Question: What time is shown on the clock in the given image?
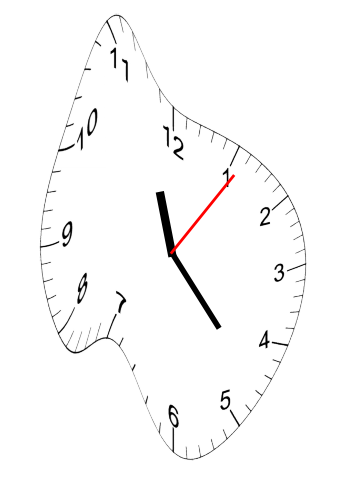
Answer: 11:23:06